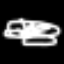
Label: squiggle